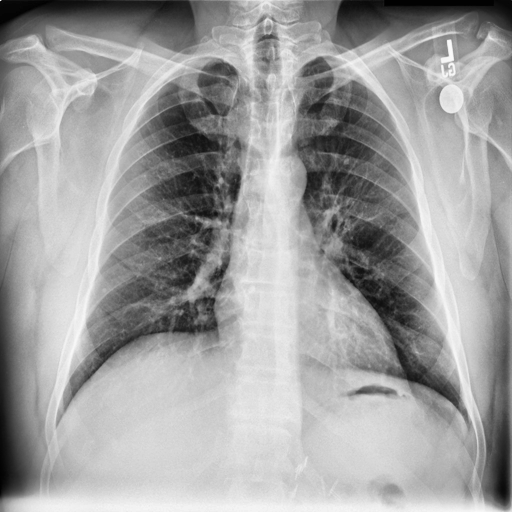
Finding: NORMAL